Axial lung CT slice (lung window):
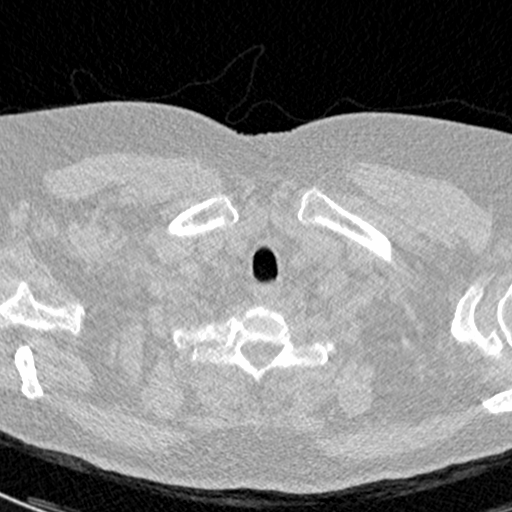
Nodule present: no